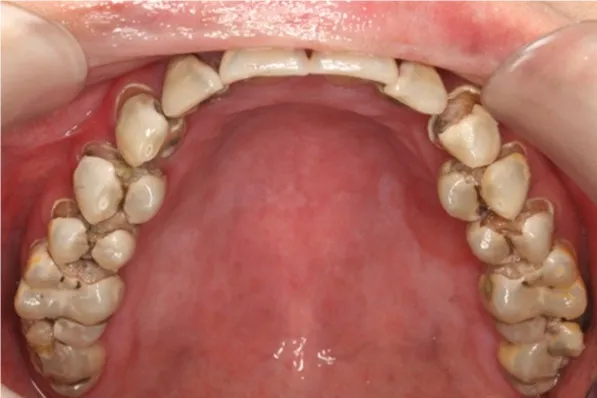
Pre-treatment upper occlusal view.
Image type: radiology (ct)